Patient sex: M
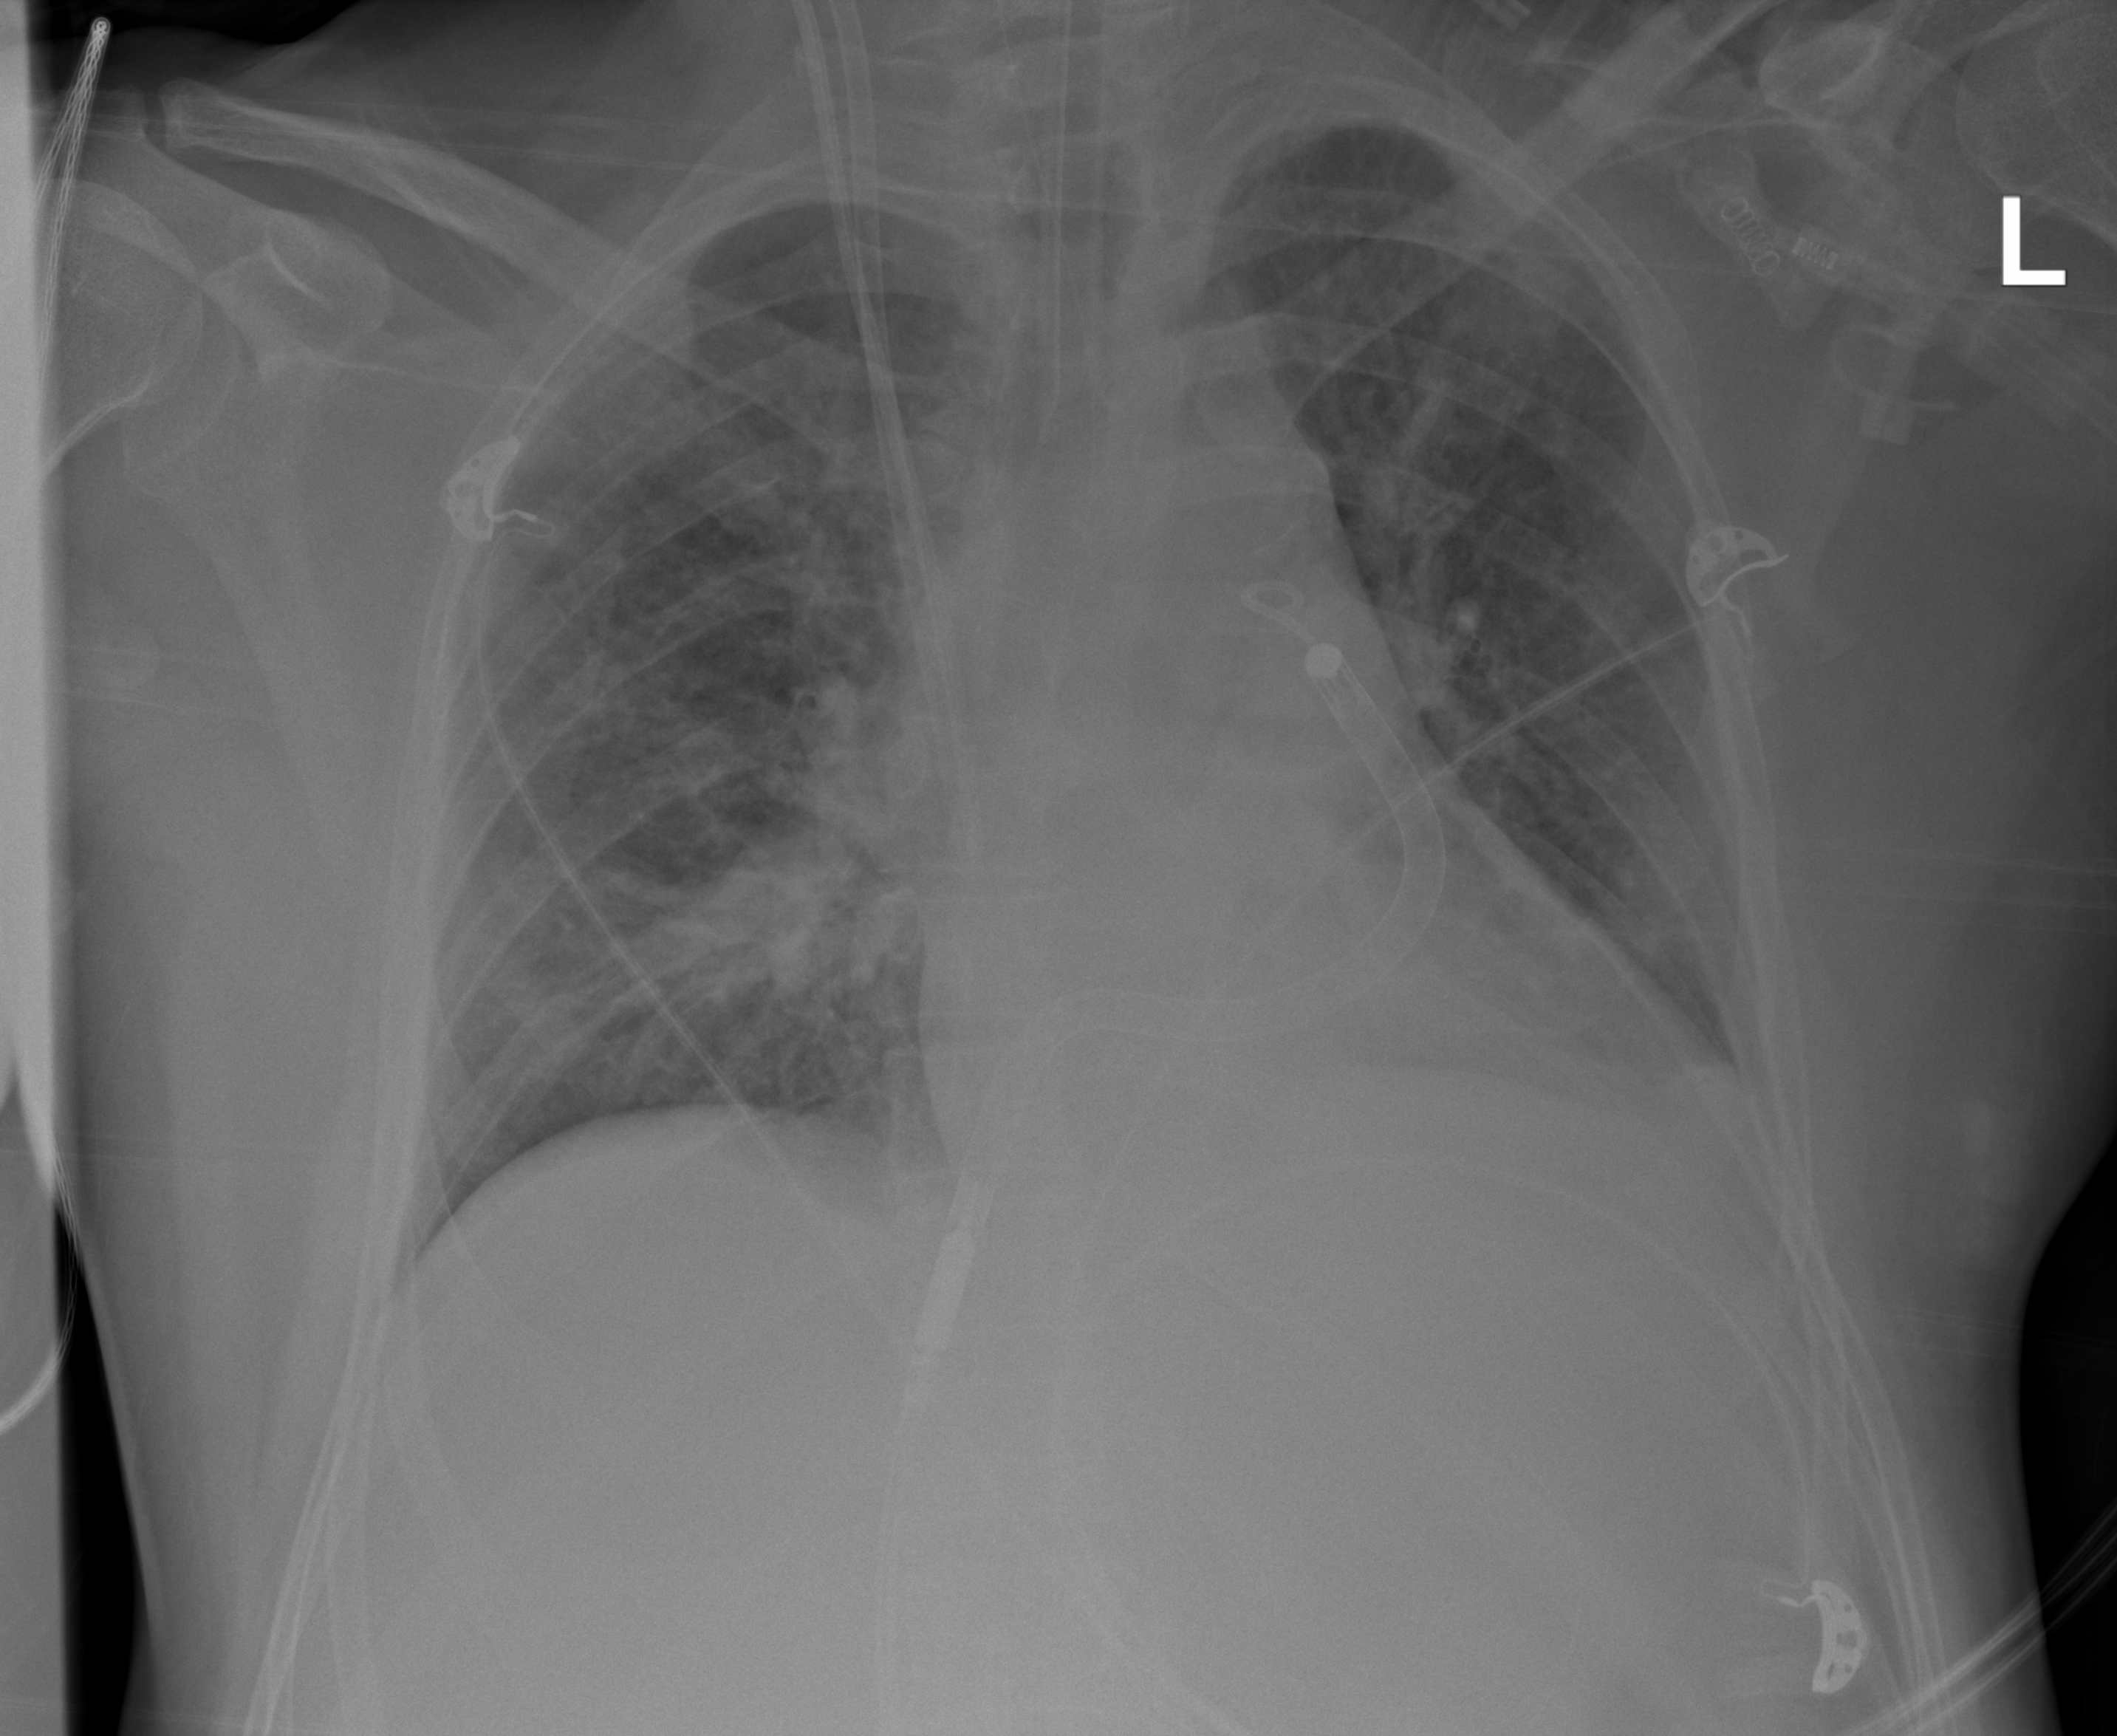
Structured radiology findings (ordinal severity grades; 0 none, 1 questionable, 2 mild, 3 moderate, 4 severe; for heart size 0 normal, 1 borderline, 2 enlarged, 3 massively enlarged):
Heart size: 1
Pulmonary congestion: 2
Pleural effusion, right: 0
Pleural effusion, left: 1
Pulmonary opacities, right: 2
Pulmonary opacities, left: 0
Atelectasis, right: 2
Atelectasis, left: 2